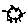
Label: sun